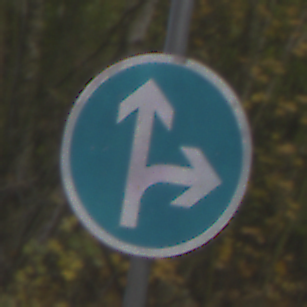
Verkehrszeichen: VorgeschriebeneFahrtrichtungGeradeausOderRechts
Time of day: MorningAfternoon
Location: Outdoor (Urban)
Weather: PartlyCloudy
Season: NotSpecified
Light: Natural